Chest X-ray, AP view. Patient: 23 years old, sex M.
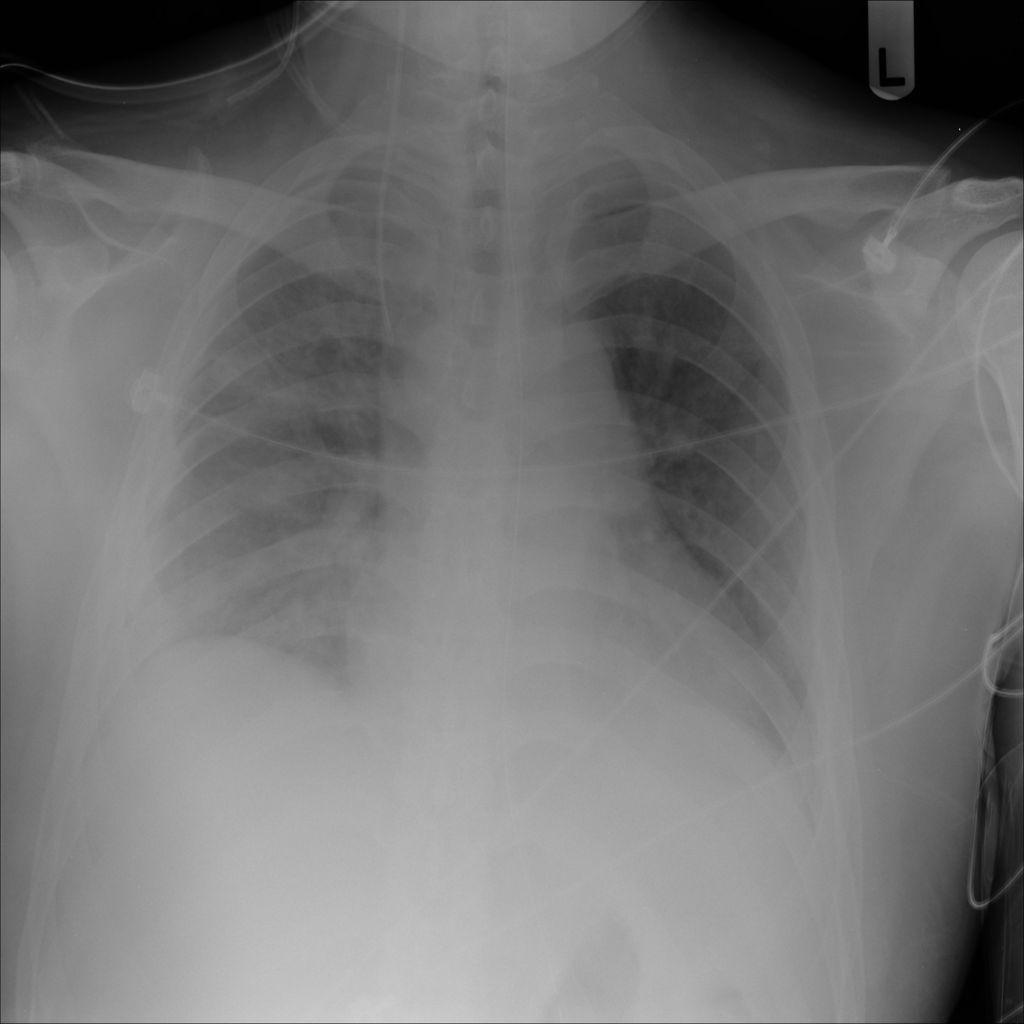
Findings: No Finding